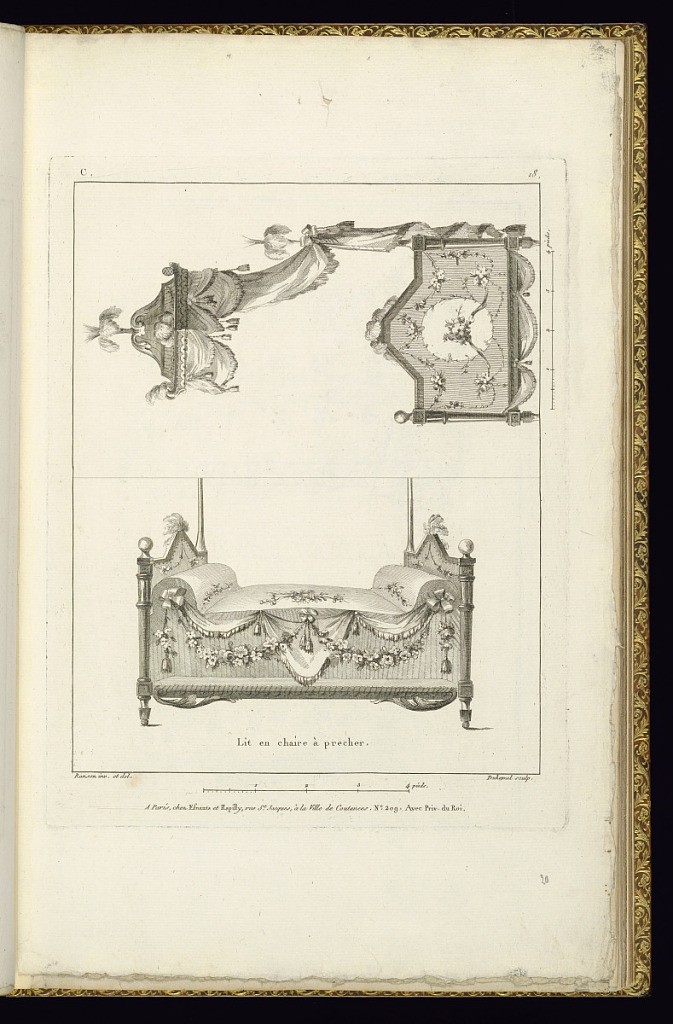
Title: Lit en chaire à precher
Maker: Pierre Ranson, French, 1736–1786
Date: late 18th century
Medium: Etching and engraving on laid paper
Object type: Print
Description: Two designs for canopy (baldachin) beds with two posts (along one side of the bed) bending inwards to support a smaller crown canopy above. The canopy is topped with feather and acorn finials, with hanging textiles and tassels. The bed curtains are tied back to the poles, which are topped with feather finials. The headboard and footboard are the same height, the back is upholstered with floral motifs. The board is topped with a central feather finial. Below, a design for a canopy bed, view from the front, with the two poles cut-off so the canopy is not included. The bed linen features floral motifs and the skirt is decorated with hanging festoons of flowers and textiles, tied with bows and tassels. The head and footboards are topped with feather finials. A scale below each design. The plate is titled, numbered, and signed.